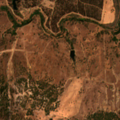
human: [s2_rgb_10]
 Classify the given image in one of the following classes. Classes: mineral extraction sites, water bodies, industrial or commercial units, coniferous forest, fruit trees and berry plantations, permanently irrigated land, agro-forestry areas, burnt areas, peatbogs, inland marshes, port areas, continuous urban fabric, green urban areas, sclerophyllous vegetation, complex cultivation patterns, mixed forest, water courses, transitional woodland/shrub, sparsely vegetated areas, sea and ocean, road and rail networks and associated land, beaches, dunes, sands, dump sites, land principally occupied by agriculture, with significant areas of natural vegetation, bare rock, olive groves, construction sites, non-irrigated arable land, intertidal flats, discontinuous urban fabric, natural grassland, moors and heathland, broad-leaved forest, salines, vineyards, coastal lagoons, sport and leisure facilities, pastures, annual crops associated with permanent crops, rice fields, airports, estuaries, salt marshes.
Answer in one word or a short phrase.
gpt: pastures, agro-forestry areas, broad-leaved forest, transitional woodland/shrub